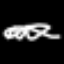
Label: squiggle